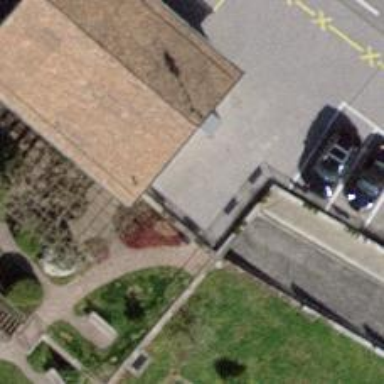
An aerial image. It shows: Parking entrance.